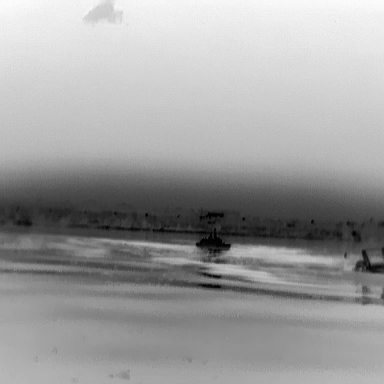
There is a warship in the infrared image.